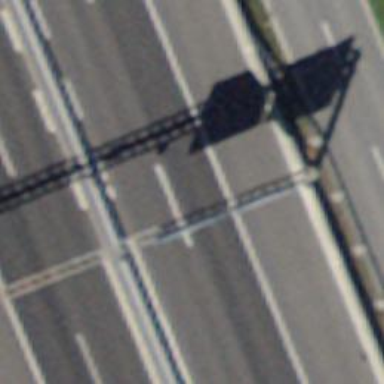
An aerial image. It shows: Gantry displaying traffic sign.